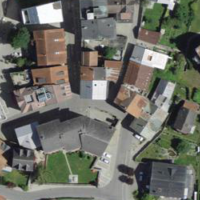
EUNIS habitat code: 54
Species observed at this site:
Tanacetum parthenium